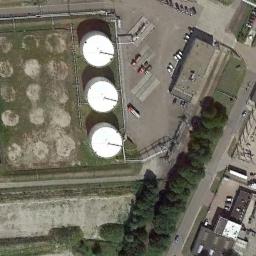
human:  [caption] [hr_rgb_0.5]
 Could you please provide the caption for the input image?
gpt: There are three white storage tanks on the grass .

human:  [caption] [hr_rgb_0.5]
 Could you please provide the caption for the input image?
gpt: There are many neatly arranged storage tanks and many pipelines in the factory, And there is a lawn next to the factory .

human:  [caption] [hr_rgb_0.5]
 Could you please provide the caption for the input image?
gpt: Many cars are near the storage tanks .

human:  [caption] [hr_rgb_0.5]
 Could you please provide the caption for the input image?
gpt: There are about ten storage tanks here .

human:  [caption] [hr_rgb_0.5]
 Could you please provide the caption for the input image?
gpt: There are three white storage tanks beside some green trees .